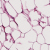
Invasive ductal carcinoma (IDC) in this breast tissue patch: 0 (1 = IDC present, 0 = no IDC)